Question: I have a page that you fill some information and according to that information i insert a new row to the database. Here is the screenshot of the form that is filled:

Here is my code to insert into database when clicked submit button:
'''
protected void CreateCourseButton_Click(object sender, EventArgs e)
{
SqlConnection con = new SqlConnection();
con.ConnectionString = "Data Source=.\SQLEXPRESS;Initial Catalog=University;Integrated Security=True;Pooling=False";
string query1 = "insert into Courses(CRN,CourseName,StudyLevel,Capacity,Instructor,Credits,Prerequisite) values ("
+ courseID.Text + "," + courseName.Text + "," + studyLevel.SelectedValue + "," + capacity.Text + "," + "Admin," + credits.Text + "," + prereq.Text + ")";
SqlCommand cmd1 = new SqlCommand(query1, con);
con.Open();
cmd1.ExecuteNonQuery();
con.Close();
}
'''
The problem is, i get the following error when i click submit:
'''
Server Error in '/Bannerweb' Application.
Incorrect syntax near the keyword 'to'.
Description: An unhandled exception occurred during the execution of the current web
request. Please review the stack trace for more information about the error and where
it originated in the code.
Exception Details: System.Data.SqlClient.SqlException: Incorrect syntax near the
keyword 'to'.
Source Error:
Line 32: SqlCommand cmd1 = new SqlCommand(query1, con);
Line 33: con.Open();
Line 34: cmd1.ExecuteNonQuery();
Line 35: con.Close();
Line 36: }
Source File: c:\Banner\Bannerweb\Pages\CreateCourse.aspx.cs Line: 34
Stack Trace:
[SqlException (0x80131904): Incorrect syntax near the keyword 'to'.]
System.Data.SqlClient.SqlConnection.OnError(SqlException exception, Boolean
breakConnection) +<PHONE>
System.Data.SqlClient.SqlInternalConnection.OnError(SqlException exception, Boolean
breakConnection) +<PHONE>
System.Data.SqlClient.TdsParser.ThrowExceptionAndWarning() +234
System.Data.SqlClient.TdsParser.Run(RunBehavior runBehavior, SqlCommand cmdHandler,
SqlDataReader dataStream, BulkCopySimpleResultSet bulkCopyHandler, TdsParserStateObject
stateObj) +2275
System.Data.SqlClient.SqlCommand.RunExecuteNonQueryTds(String methodName, Boolean
async) +228
System.Data.SqlClient.SqlCommand.InternalExecuteNonQuery(DbAsyncResult result,
String methodName, Boolean sendToPipe) +326
System.Data.SqlClient.SqlCommand.ExecuteNonQuery() +137
CreateCourse.CreateCourseButton_Click(Object sender, EventArgs e) in
c:\Banner\Bannerweb\Pages\CreateCourse.aspx.cs:34
System.Web.UI.WebControls.Button.OnClick(EventArgs e) +118
System.Web.UI.WebControls.Button.RaisePostBackEvent(String eventArgument) +112
'''
Line 34 is:
'''
cmd1.ExecuteNonQuery();
'''
Can anyone help me with this error?
Thanks
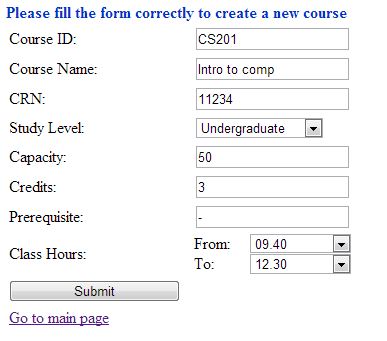
Answer: Modify your 'Insert' query like
'''
string query1 = "insert into Courses(CRN,CourseName,StudyLevel,Capacity,Instructor,Credits,Prerequisite) values ("
+ courseID.Text + ",'" + courseName.Text + "'," + studyLevel.SelectedValue + "," + capacity.Text + "," + "Admin," + credits.Text + "," + prereq.Text + ")";
'''
If it's save then 'ExecuteNonQuery' will return you '1' else '0', so by using return's value you may check and apply your condition.
Hope you understand.